Question: my problem is this: I should upload a project on SVN server to put it under version control. I successfully created a new repository, inserted url, username and password, but when I click on the "root" directory, the spinner rotate infinitely. My Mac configuration is Lion and Xcode 4.3.2

If I create the same repository on another Mac with Xcode 4.2 and Snow Leopard, work's perfectly.
Thanks
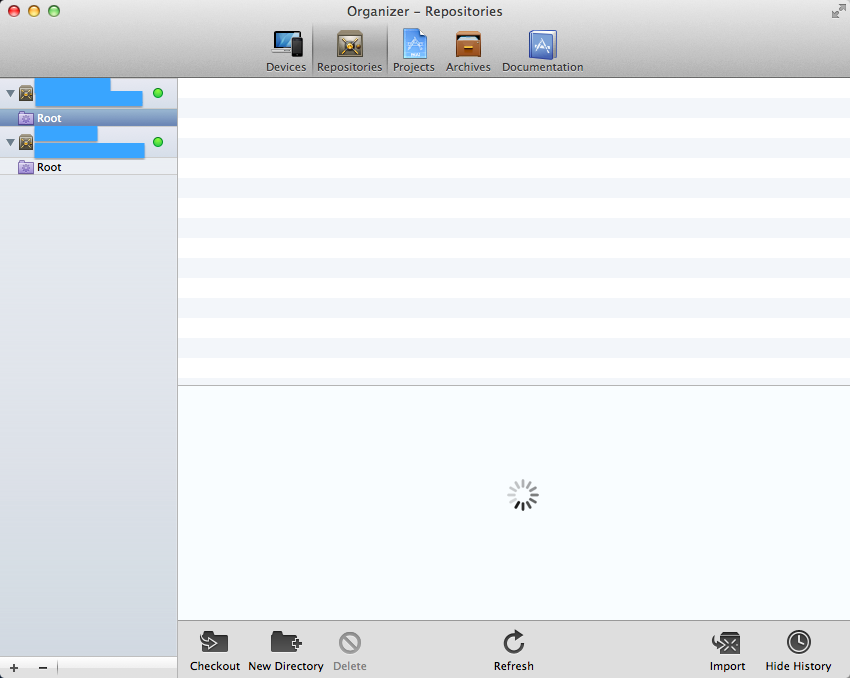
Answer: XCode isn't great with SVN. I'd suggest you get <URL> to manage connections to your repository / setup / etc. You can then use Xcode just for commits / updates. I've had several times when I've run into XCode not seeing commits / updates / projects as being under version control with svn and Versions helps sort it all out.